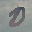
Label: 0